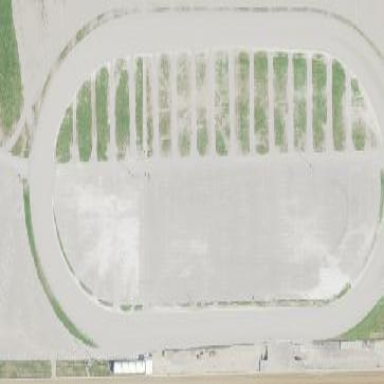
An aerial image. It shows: Dirt raceway for motor sports.